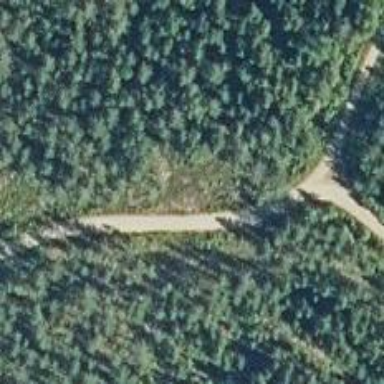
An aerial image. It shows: Unclassified road with grade 1 track type.